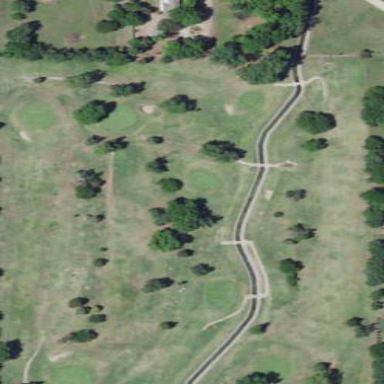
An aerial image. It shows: Drain waterway in golf course serving as water hazard.